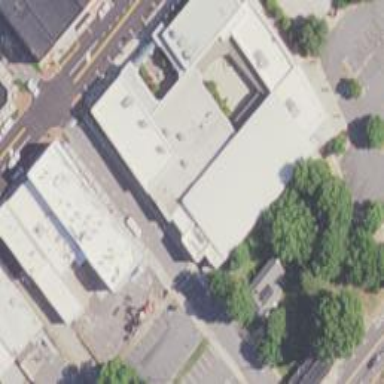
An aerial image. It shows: Community center building.